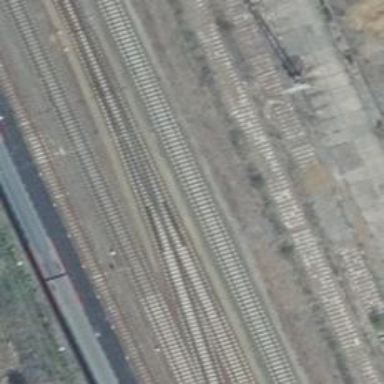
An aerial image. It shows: Railway track with contact line for electrification.